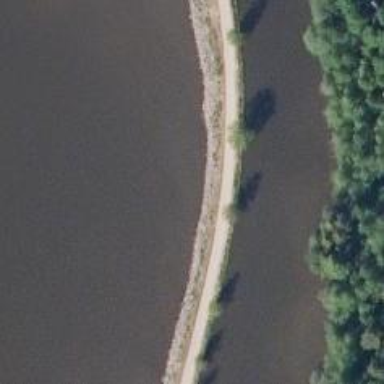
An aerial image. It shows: Service road with embankment.